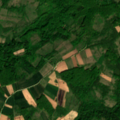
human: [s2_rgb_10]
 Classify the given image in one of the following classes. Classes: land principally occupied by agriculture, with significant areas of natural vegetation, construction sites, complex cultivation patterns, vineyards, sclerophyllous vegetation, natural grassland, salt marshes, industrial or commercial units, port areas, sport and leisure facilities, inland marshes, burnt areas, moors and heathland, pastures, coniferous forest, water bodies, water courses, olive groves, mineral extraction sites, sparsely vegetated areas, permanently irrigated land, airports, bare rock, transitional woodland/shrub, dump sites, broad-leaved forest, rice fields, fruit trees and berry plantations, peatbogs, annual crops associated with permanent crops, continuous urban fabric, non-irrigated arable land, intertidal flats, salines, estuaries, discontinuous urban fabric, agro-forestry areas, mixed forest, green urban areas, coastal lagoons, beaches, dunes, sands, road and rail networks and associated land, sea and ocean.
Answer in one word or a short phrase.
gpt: complex cultivation patterns, land principally occupied by agriculture, with significant areas of natural vegetation, broad-leaved forest